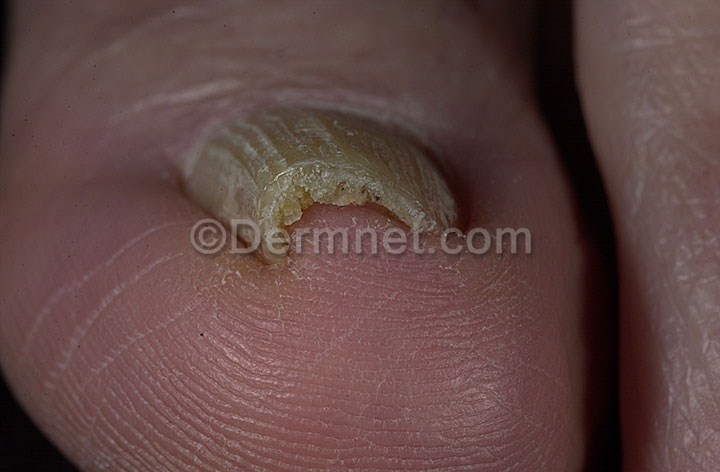
Disease: Nail Fungus and other Nail Disease